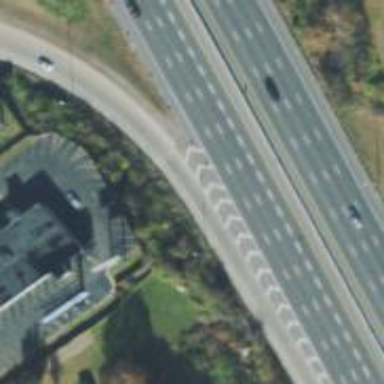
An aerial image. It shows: Motorway link.